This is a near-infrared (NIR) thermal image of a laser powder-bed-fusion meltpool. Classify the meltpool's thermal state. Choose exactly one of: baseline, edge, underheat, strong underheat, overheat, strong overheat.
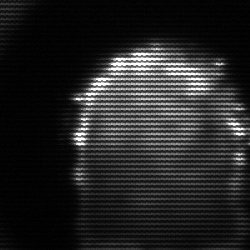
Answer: baseline